Question: Converting from Swing to FX here. We have some CheckBoxes where the Label appears on the left side of the CheckBox. We are accomplishing this by calling
'''
setNodeOrientation(NodeOrientation.RIGHT_TO_LEFT);
'''
The problem is that in some GridPanes, we'll have a Label in column 0 with a Node in column 1 on row 1, and then one of the CheckBoxes in the second row. Ideally the CheckBox and Node are aligned with each other. I am currently accomplishing this by setting the CheckBox's columnSpan to 2, and adding some right padding to align the fields. Is there an easier way to be doing this?
Our previous solution was to just separate the Label from the CheckBox, however this caused us to lose the functionality of selecting/deselecting the CheckBox upon clicking the label.
EDIT:

I'm trying to figure out the best way to align the CheckBox with the Field.
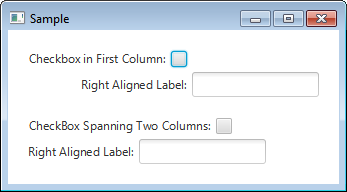
Answer: I can't see a "nice" way to do what you want: the best I can come up with is to separate the label from the check box, and register a mouse listener with the label to toggle the state of the check box. Maybe someone else can see a more elegant way to do this.
SSCCE:
'''
import javafx.application.Application;
import javafx.geometry.HPos;
import javafx.geometry.Insets;
import javafx.scene.Scene;
import javafx.scene.control.CheckBox;
import javafx.scene.control.Label;
import javafx.scene.control.TextField;
import javafx.scene.layout.ColumnConstraints;
import javafx.scene.layout.GridPane;
import javafx.scene.layout.Priority;
import javafx.stage.Stage;
public class AlignedCheckBox extends Application {
@Override
public void start(Stage primaryStage) {
GridPane grid = new GridPane();
Label checkboxLabel = new Label("Selected:");
CheckBox checkBox = new CheckBox();
checkboxLabel.setLabelFor(checkBox);
checkboxLabel.setOnMouseClicked(e -> checkBox.setSelected(! checkBox.isSelected()));
Label textFieldLabel = new Label("Enter text:");
TextField textField = new TextField();
grid.addRow(0, checkboxLabel, checkBox);
grid.addRow(1, textFieldLabel, textField);
ColumnConstraints leftCol = new ColumnConstraints();
leftCol.setHalignment(HPos.RIGHT);
leftCol.setHgrow(Priority.SOMETIMES);
ColumnConstraints rightCol = new ColumnConstraints();
rightCol.setHalignment(HPos.LEFT);
rightCol.setHgrow(Priority.ALWAYS);
grid.getColumnConstraints().addAll(leftCol, rightCol);
grid.setHgap(10);
grid.setVgap(10);
grid.setPadding(new Insets(20));
Scene scene = new Scene(grid);
primaryStage.setScene(scene);
primaryStage.show();
}
public static void main(String[] args) {
launch(args);
}
}
'''